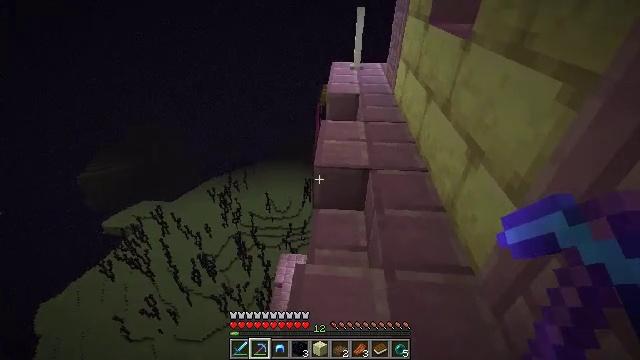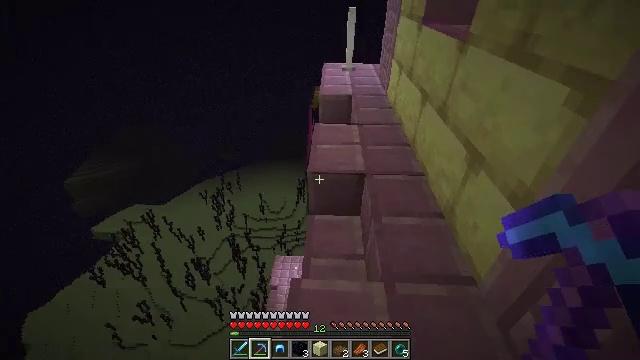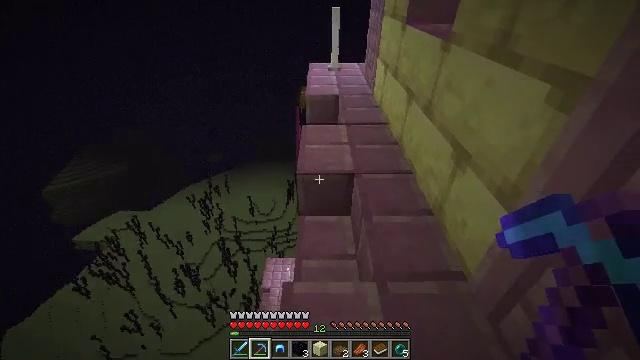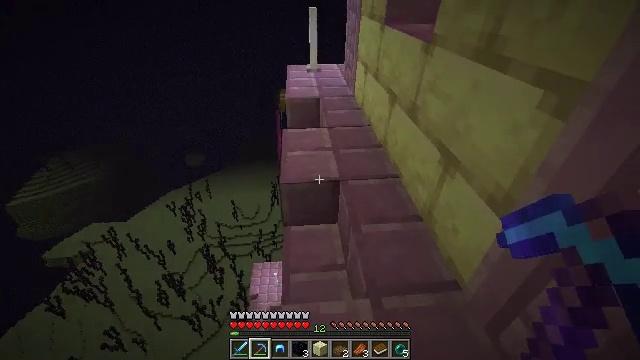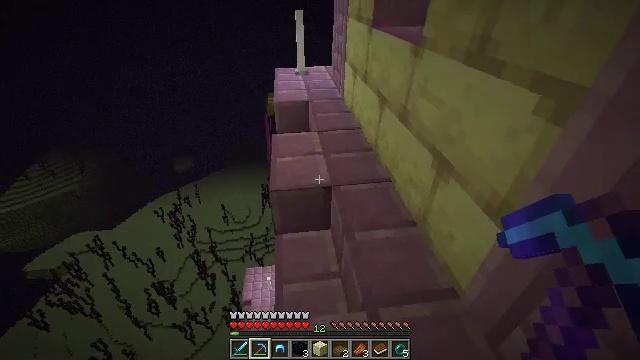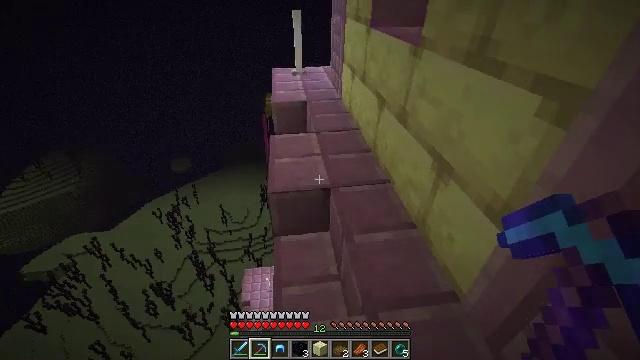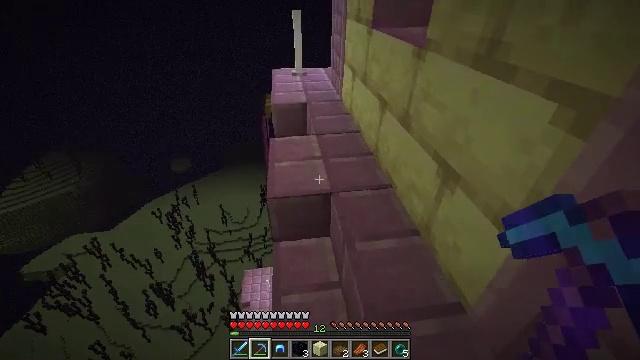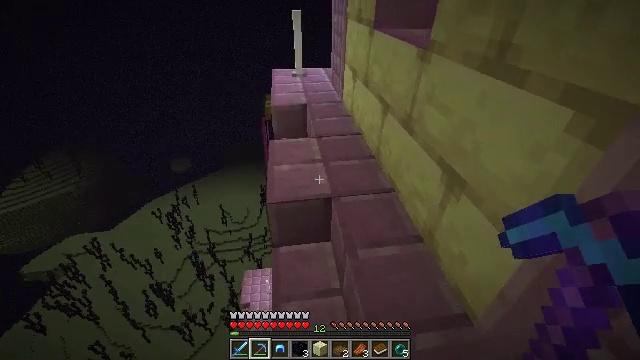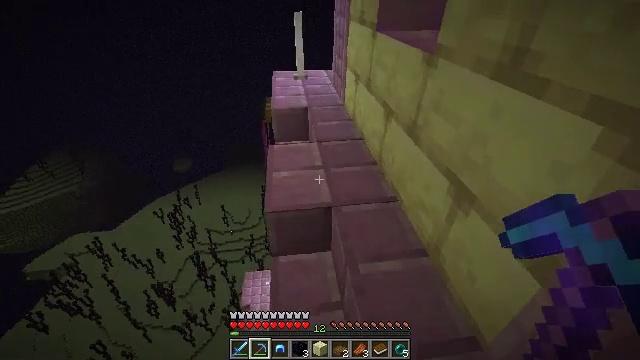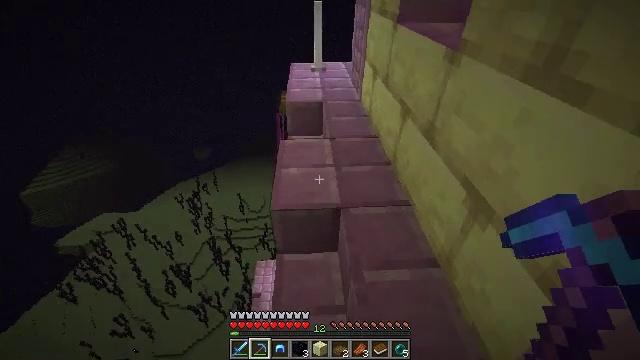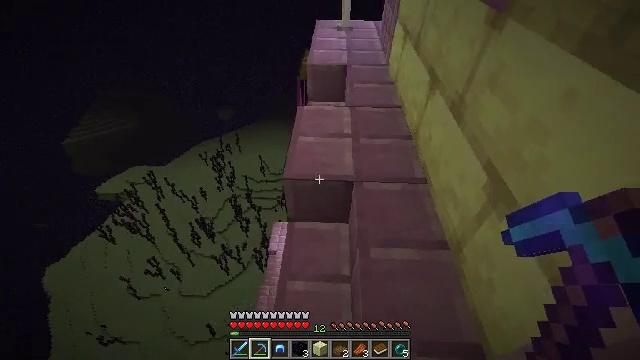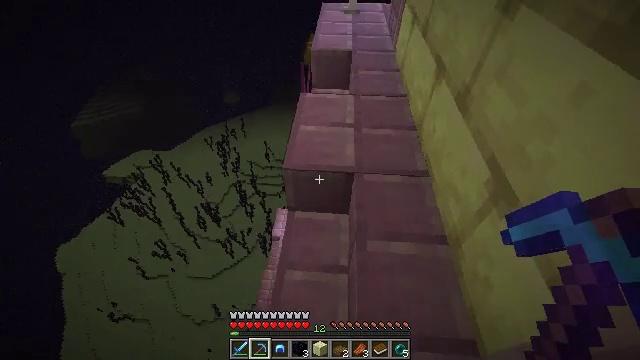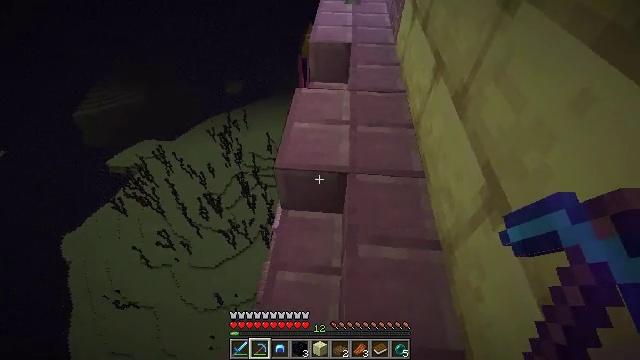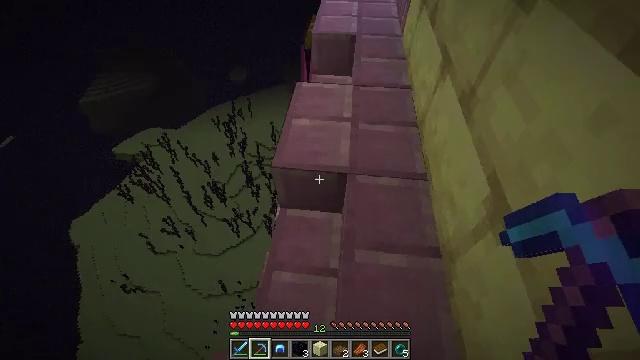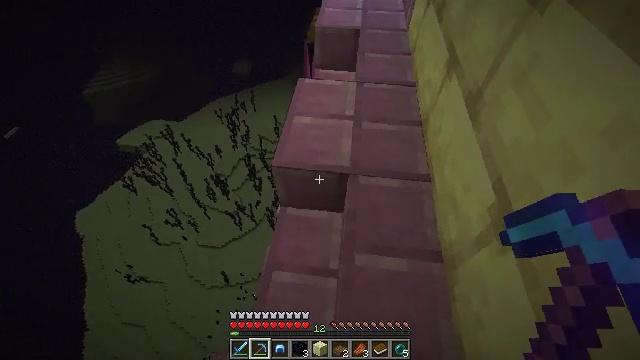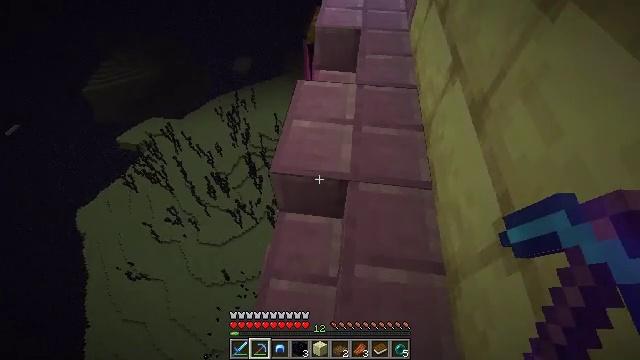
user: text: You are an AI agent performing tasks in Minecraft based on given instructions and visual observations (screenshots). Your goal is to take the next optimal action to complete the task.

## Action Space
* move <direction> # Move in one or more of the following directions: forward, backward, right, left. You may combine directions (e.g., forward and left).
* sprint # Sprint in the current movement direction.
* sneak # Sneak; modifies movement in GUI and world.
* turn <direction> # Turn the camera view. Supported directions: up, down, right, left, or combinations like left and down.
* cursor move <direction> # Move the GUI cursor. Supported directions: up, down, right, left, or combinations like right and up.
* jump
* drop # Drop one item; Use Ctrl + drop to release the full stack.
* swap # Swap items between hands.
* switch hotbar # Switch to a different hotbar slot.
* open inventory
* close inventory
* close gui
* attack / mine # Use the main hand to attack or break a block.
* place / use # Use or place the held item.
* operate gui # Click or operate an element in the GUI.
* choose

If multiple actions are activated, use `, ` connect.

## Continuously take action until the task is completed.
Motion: motion action
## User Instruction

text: Harvest the end rod for use.
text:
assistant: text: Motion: move forward, sneak, turn right
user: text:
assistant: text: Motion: move forward, sneak, turn right
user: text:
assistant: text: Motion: move forward, sneak, turn right
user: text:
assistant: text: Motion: move forward, sneak, turn right
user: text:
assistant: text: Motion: move forward, sneak
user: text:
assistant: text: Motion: move forward, sneak
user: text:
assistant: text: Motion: move forward, sneak
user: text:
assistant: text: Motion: move forward and move right, sneak
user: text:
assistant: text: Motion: move forward and move right, sneak, turn left and down
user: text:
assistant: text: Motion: move forward and move right, sneak, turn left and down
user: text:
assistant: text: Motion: move forward and move right, sneak, turn left and down
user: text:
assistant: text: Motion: move forward, sneak, turn down
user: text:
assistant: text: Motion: move forward, sneak, turn left and down
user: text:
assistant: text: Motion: move forward, sneak, turn down
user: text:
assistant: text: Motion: move forward, sneak
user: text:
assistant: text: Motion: move forward, sneak
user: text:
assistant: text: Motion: move forward, sneak
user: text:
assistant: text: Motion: move forward and move right, sneak
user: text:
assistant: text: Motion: move forward and move right, sneak, turn left and up
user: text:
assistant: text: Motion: move forward and move right, sneak, turn left and up
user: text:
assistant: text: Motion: move forward and move right, sneak, turn left and up
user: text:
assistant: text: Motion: move forward and move right, sneak, turn up
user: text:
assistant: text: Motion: move forward and move right, sneak
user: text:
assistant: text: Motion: move forward and move right, sneak
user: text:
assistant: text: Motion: move forward and move right, sneak
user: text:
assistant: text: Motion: move forward and move right, sneak
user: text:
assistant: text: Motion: move forward, sneak, turn right
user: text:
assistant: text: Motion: move forward, sneak, turn right
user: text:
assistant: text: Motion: move forward, sneak, turn right
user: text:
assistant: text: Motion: move forward, sneak, turn right